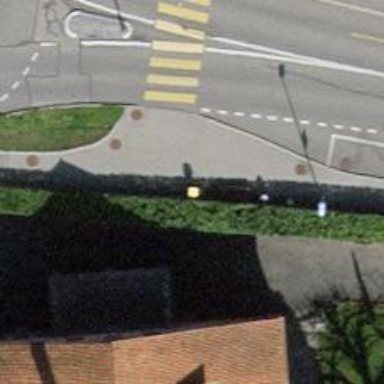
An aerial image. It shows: Post box is visible.